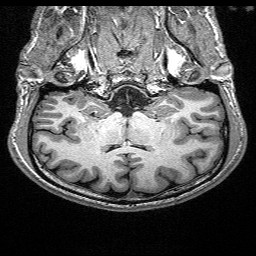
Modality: T1w
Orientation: sagittal
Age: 25
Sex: male
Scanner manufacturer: siemens
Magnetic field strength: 3 T
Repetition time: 2.4 s
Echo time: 0.03 s